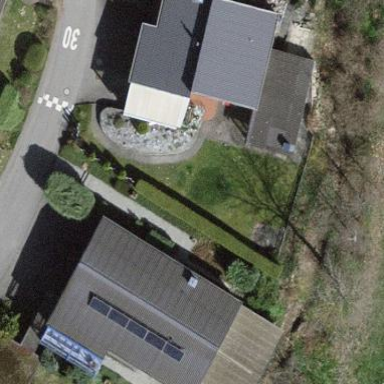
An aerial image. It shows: Simple and straightforward house.